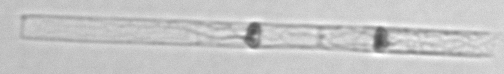
Label: Dactyliosolen_blavyanus